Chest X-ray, PA view. Patient: 45 years old, sex F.
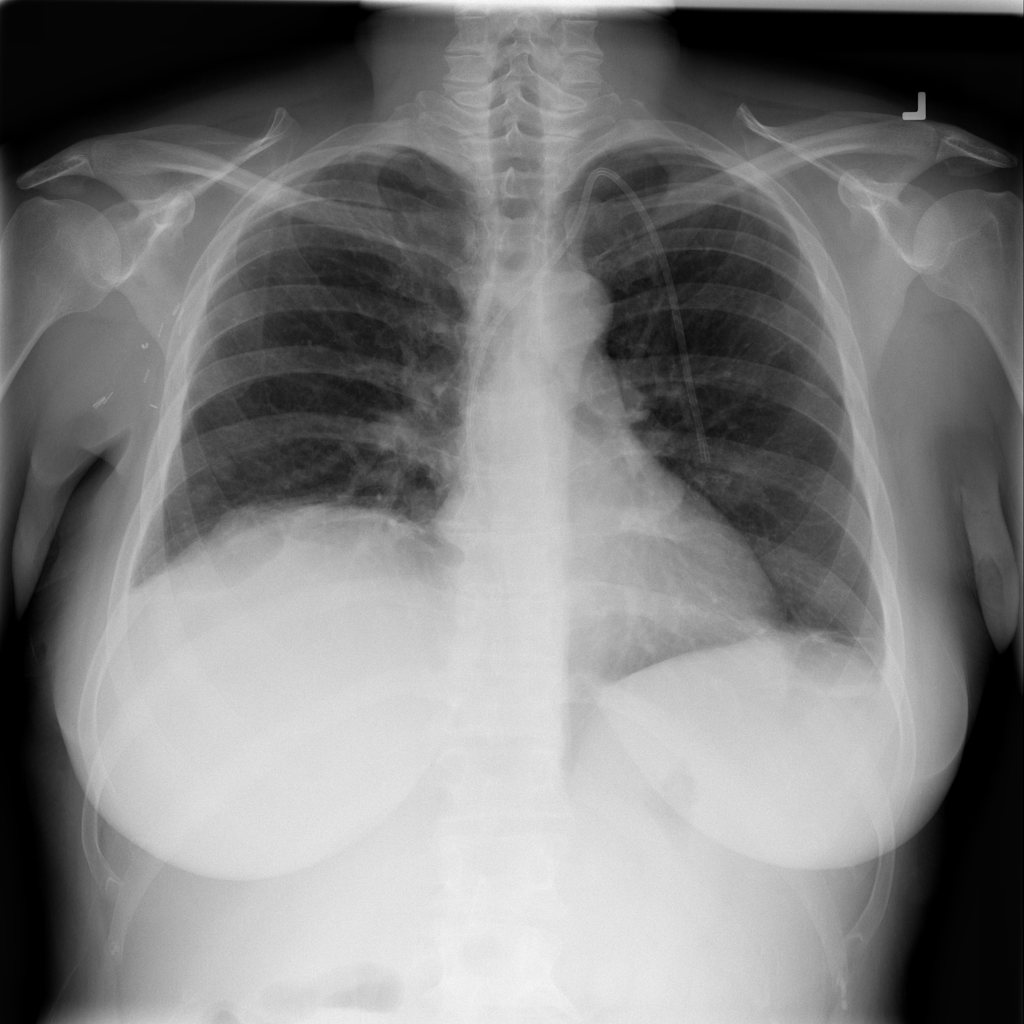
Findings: Atelectasis, Nodule